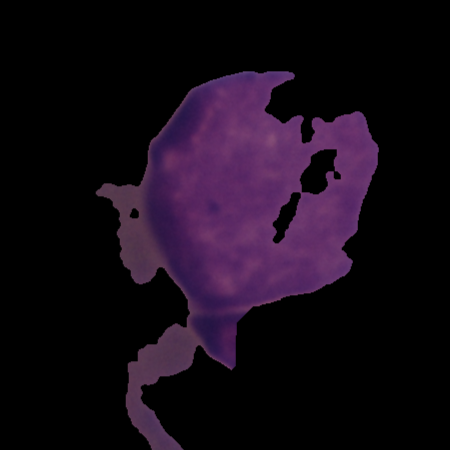
Label: cancer